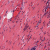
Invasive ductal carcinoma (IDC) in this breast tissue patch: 1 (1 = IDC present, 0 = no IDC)